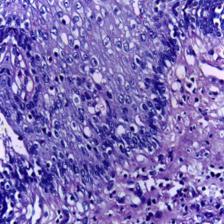
Diagnosis: Normal